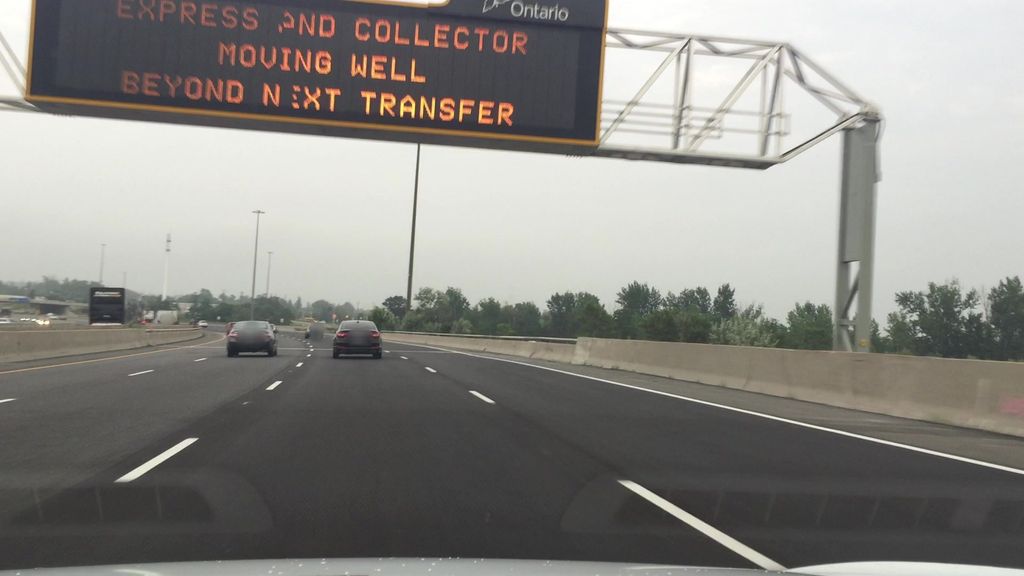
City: toronto